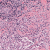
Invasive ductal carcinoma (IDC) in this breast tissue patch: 1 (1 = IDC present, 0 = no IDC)